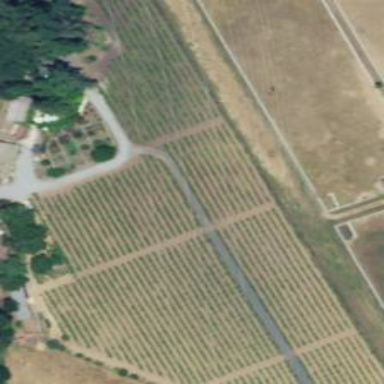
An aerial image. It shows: Vineyard growing grapes.